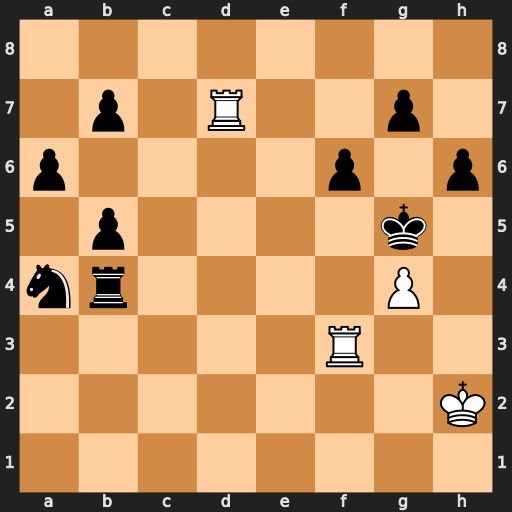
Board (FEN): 8/1p1R2p1/p4p1p/1p4k1/nr4P1/5R2/7K/8
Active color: w
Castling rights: -
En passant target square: -
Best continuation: Rxg7+ Kh4 Rh3#